Platform: macOS
Application: Arc Browser
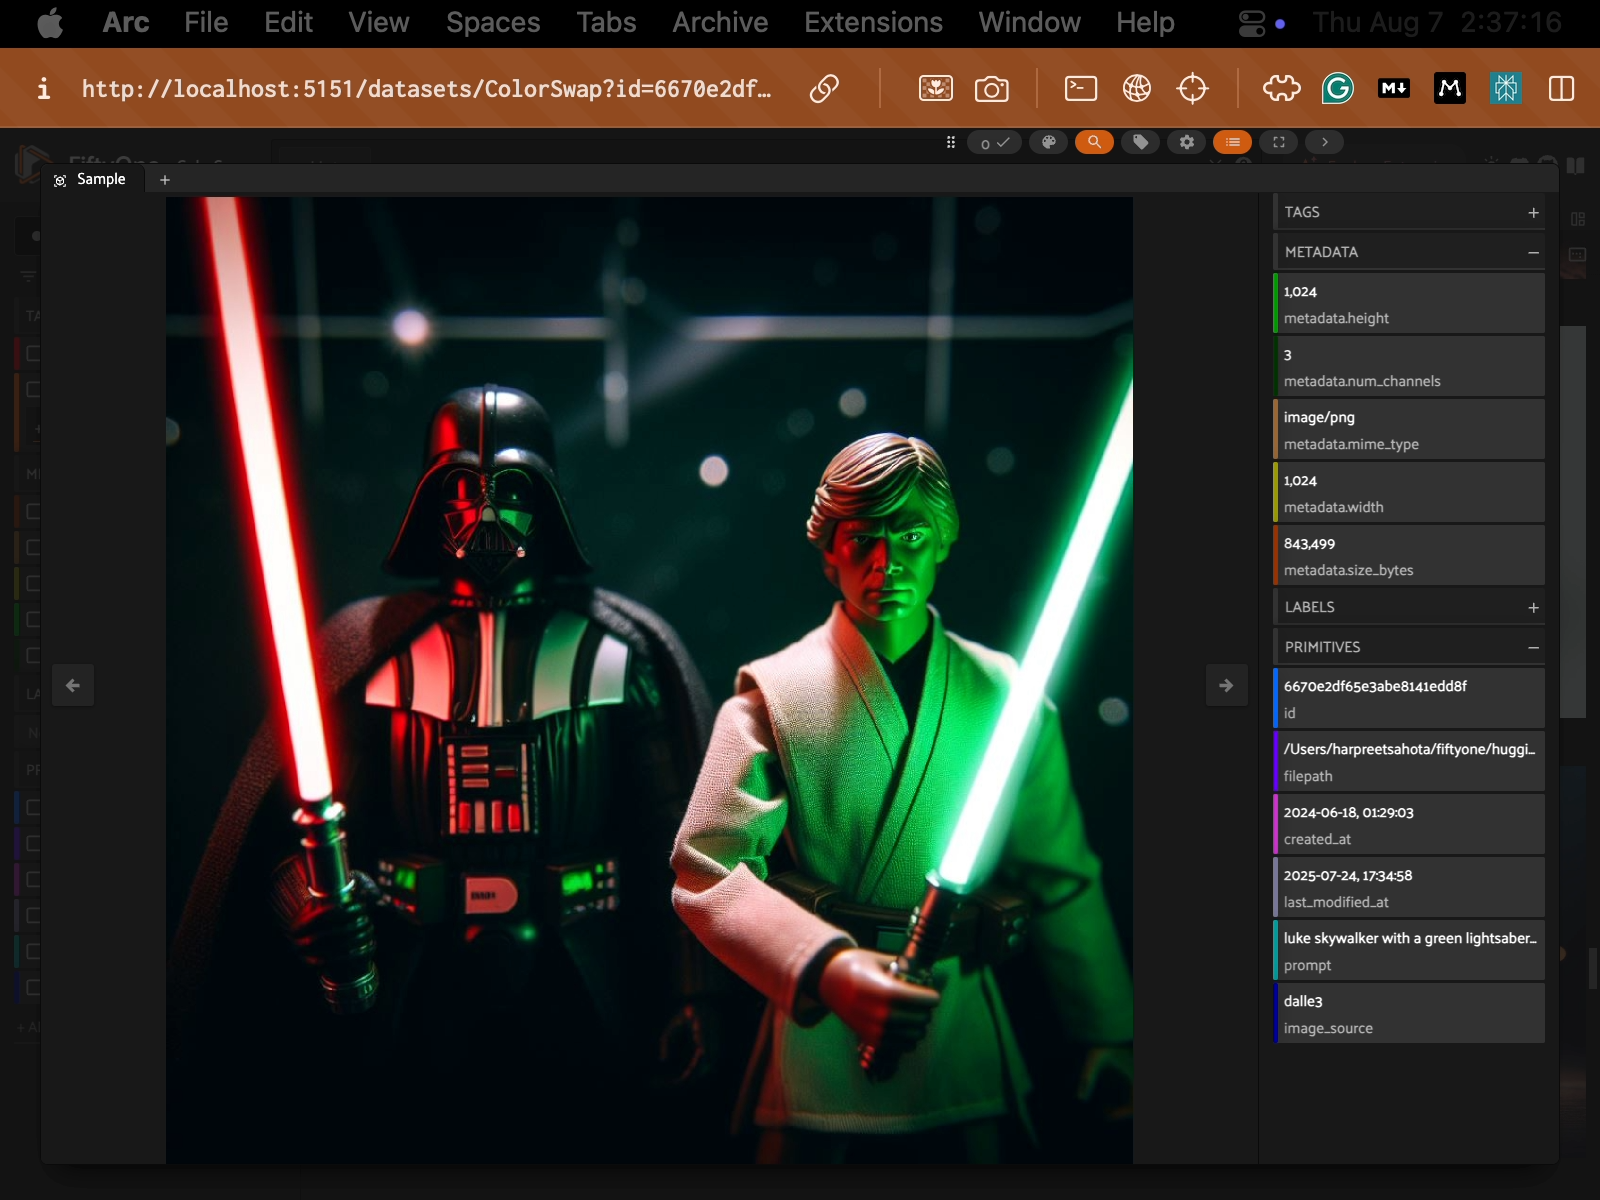
task_description: Minimize the primitives group in the sidebar of this modal
action_type: click
element_info: Icon
steps_since_start: 1